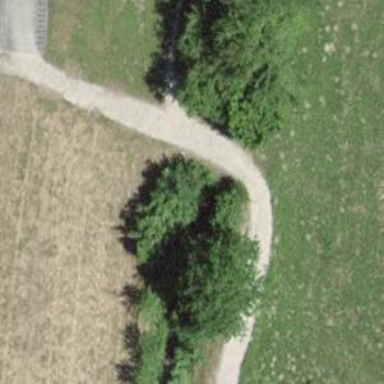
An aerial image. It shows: Path that crosses over bridge with fine gravel surface.